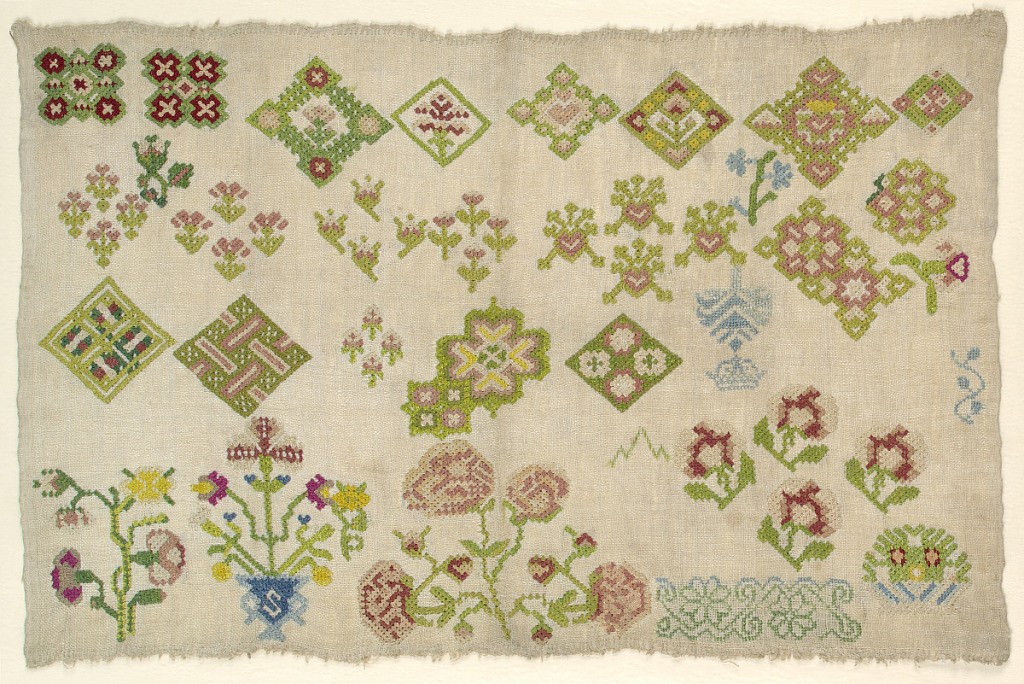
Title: Sampler
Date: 18th century
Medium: silk embroidery on linen foundation Technique: embroidered in rococo (Queen) and cross stitches on plain weave foundation
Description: "Spot" sampler of assorted geometric and floral motifs.